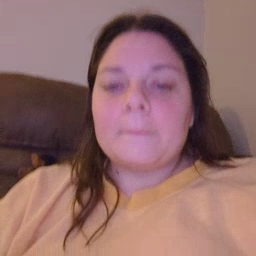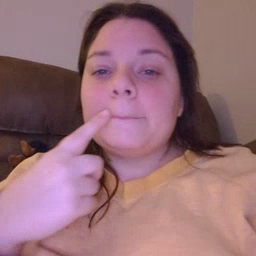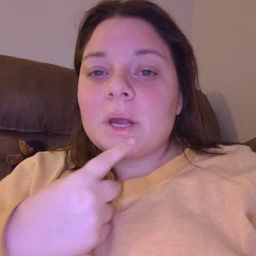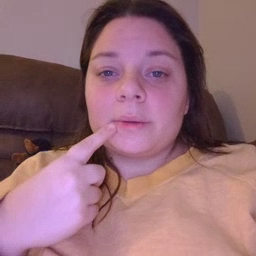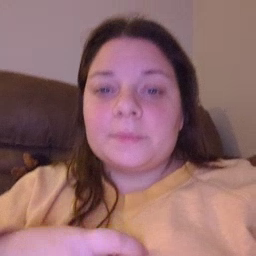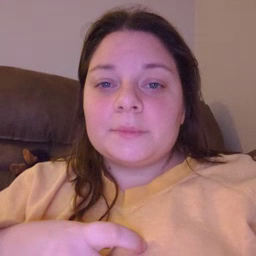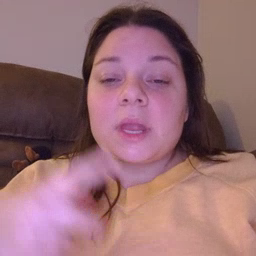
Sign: mouth